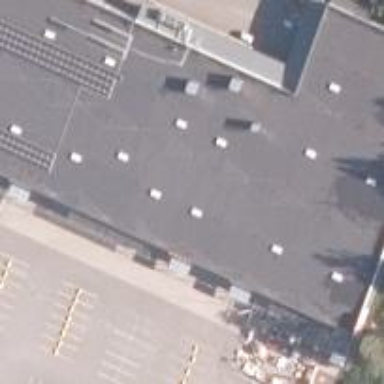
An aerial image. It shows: Retail building.